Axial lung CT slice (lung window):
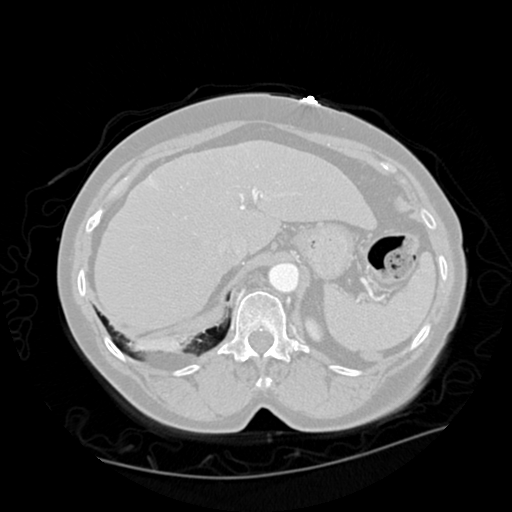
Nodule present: no